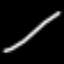
Label: line